Interaction volume radius: 5 \u00c5
Interaction volume height: 25 \u00c5
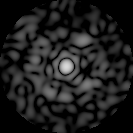
Disorder parameter: 0.839